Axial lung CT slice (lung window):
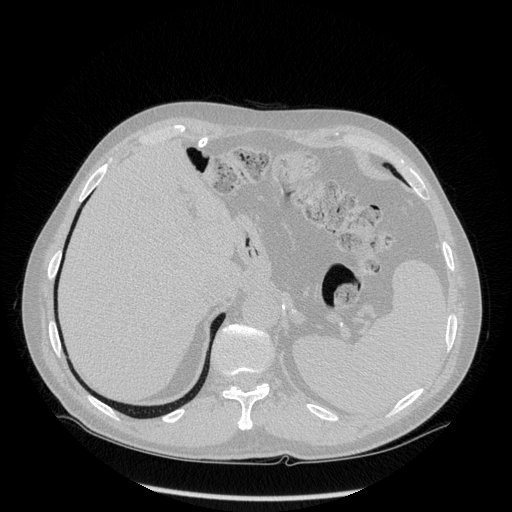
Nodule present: no